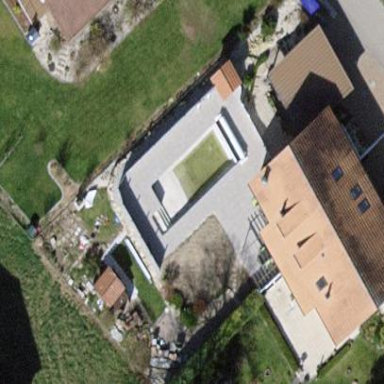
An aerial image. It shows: Swimming pool located in leisure land.